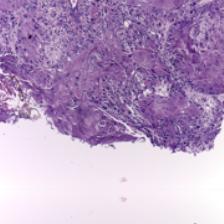
Diagnosis: OSCC